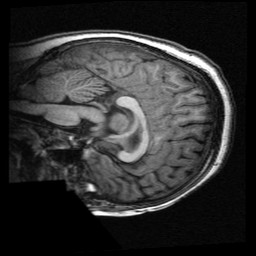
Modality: T1w
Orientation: sagittal
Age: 11
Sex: female
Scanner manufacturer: siemens
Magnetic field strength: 3 T
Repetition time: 2.3 s
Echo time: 0.00336 s